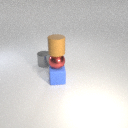
small red metal sphere above small blue rubber cube